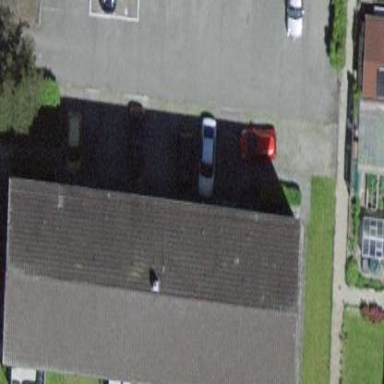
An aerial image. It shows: Gabled roof apartments building.